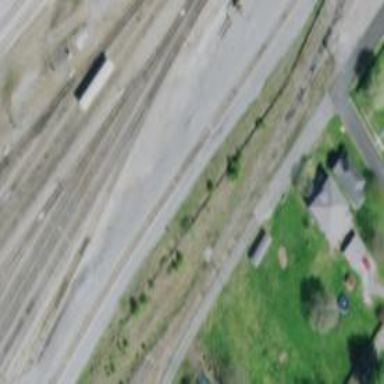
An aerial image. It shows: Railway siding for service.